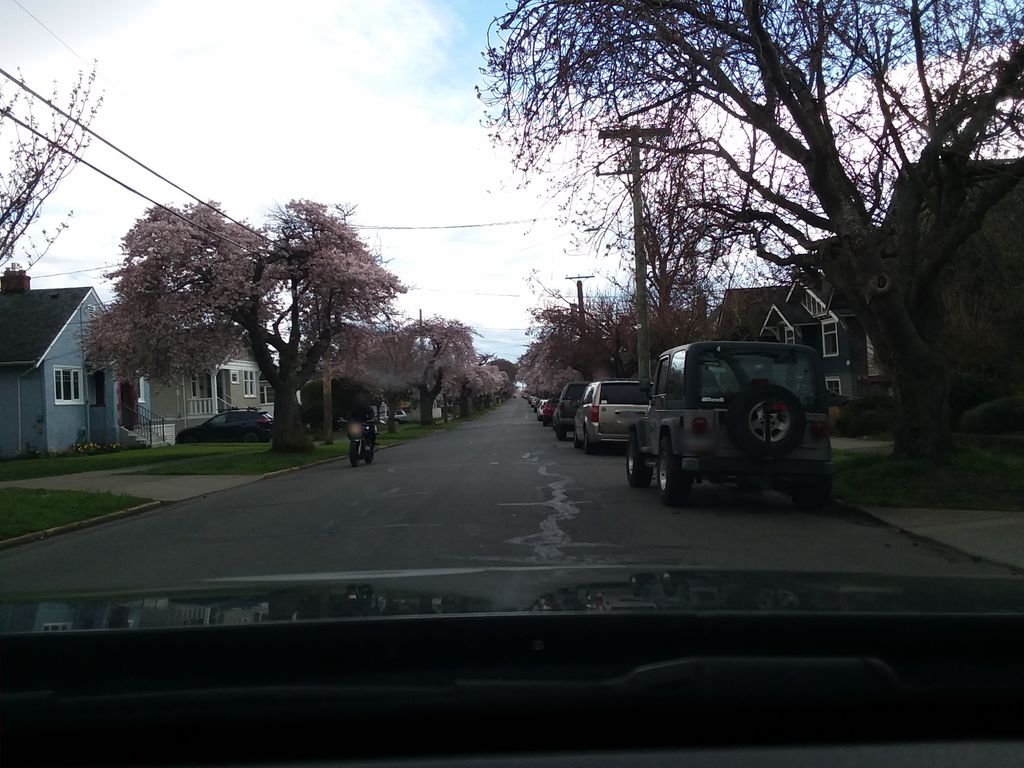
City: victoria